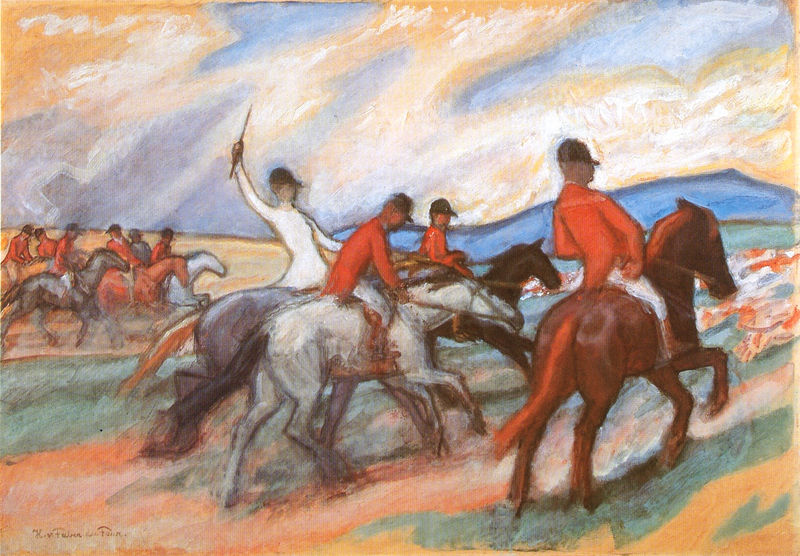
Titel: Reiter
Künstler: Hans von Faber du Faur
Standort: Wiesloch
Institution: Galerie Josef Himmelsbach
Schlagwörter: berg, blau, gemälde, himmel, mann, weiß, wolken, aquarell, gelb, grün, impressionismus, landschaft, menschen, bewegung, braun, bunt, degas, frau, grau, hintergrund, hut, hüte, kreide, männer, orange, pastell, schwarz, dame, gras, hunde, rot, tiere, weg, wiese, anzüge, kappen, mütze, arm, kleidung, signatur, dämmerung, feld, felder, hügel, natur, weide, boden, england, rosa, pferd, pferde, reiter, stock, ausritt, rappe, reiten, schwanz, schweif, zügel, stab, hosen, laufen, berge, gebirge, farbe, herde, wasserfarbe, koppel, weis, blue, fight, hat, men, people, red, soldier, soldiers, sword, swords, white, black, gray, green, yellow, sport, streifen, brown, stimmung, abendrot, steppe, grass, silouetten, surreal, gruppen, wei, spiel, stolz, schwert, uniform, uniformen, jacken, lauf, rennen, peitsche, helm, stiefel, ritter, jagd, schimmel, helme, fuchs, eiß, jäger, trupp, cloud, clouds, fighting, horses, man, sky, pferderennen, field, hill, landscape, mountain, mountains, sea, water, richtung, ehre, evening, river, meute, schildmütze, grü, color, impressionism, animals, coats, hats, tail, battle, geschwindigkeit, jagen, cloudy, galopp, abstract, outside, jagdszene, morgengrauen, watercolor, pastellkreide, art, colorful, mannschaft, english, animal, war, fuchsjagd, galoppieren, gerte, jockeys, polo, tournier, wettrennen, reitend, horse, impressionist, kreidezeichnung, warrior, jockey, reitgerte, riding, hoof, colour, impressionistic, dawn, hinauf, fracke, plain, whip, race, practice, blauw, briten, image, countryside, riders, game, bergan, rider, running, warriors, attack, racing, rein, hunting, t, mel, beitsche, poo, ritt im feuer, reitkappen, hunt, stpck, roecke, sports, sowrd, combat, captain, prairie, races, teams, jackets, no face, blauereiter, fux, weidmannsheil, fuchsjagt, surrender, horse riding, team, no faces, whips, brittish, horseback riding, derbys, joeckey, equestrians, skyblue, emglish, barbaric